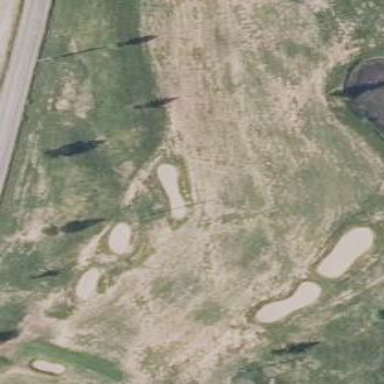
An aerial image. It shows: Golf fairway in the image.